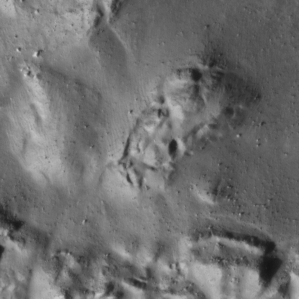
Label: non_frost